Interaction volume radius: 10 \u00c5
Interaction volume height: 15 \u00c5
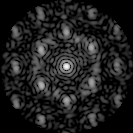
Disorder parameter: 0.5389